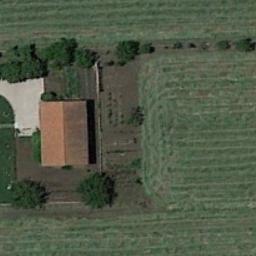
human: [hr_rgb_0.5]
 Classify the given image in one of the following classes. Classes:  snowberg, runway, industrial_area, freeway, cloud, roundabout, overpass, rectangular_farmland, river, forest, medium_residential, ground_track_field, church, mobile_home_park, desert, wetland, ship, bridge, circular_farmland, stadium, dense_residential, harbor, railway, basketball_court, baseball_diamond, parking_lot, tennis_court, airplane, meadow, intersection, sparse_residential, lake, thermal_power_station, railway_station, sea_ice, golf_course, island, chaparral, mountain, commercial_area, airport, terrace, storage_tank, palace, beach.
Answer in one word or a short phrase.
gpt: sparse_residential